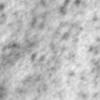
Label: no_change